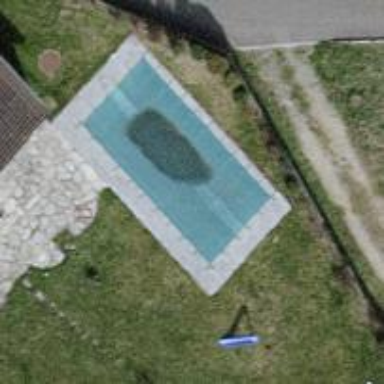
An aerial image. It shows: Swimming pool located in leisure land.